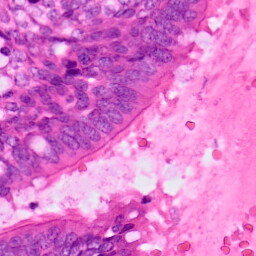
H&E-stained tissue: Lung